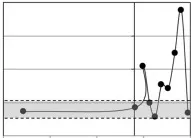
Concussion case 2: persisted symptoms. X axis is days before and after concussion, with day 0 being the day of concussion. : [SYP]CD11b+/[CD81]CD11b+. +50% from pre- and post-season average values was shown in shaded blanket as referential values.
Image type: chart (chart)